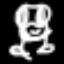
Label: frog